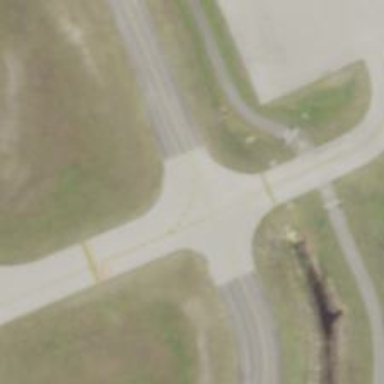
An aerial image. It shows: View of taxiway at the airport.